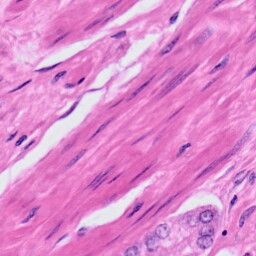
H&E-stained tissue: Prostate